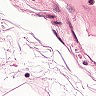
Metastatic tissue present: no